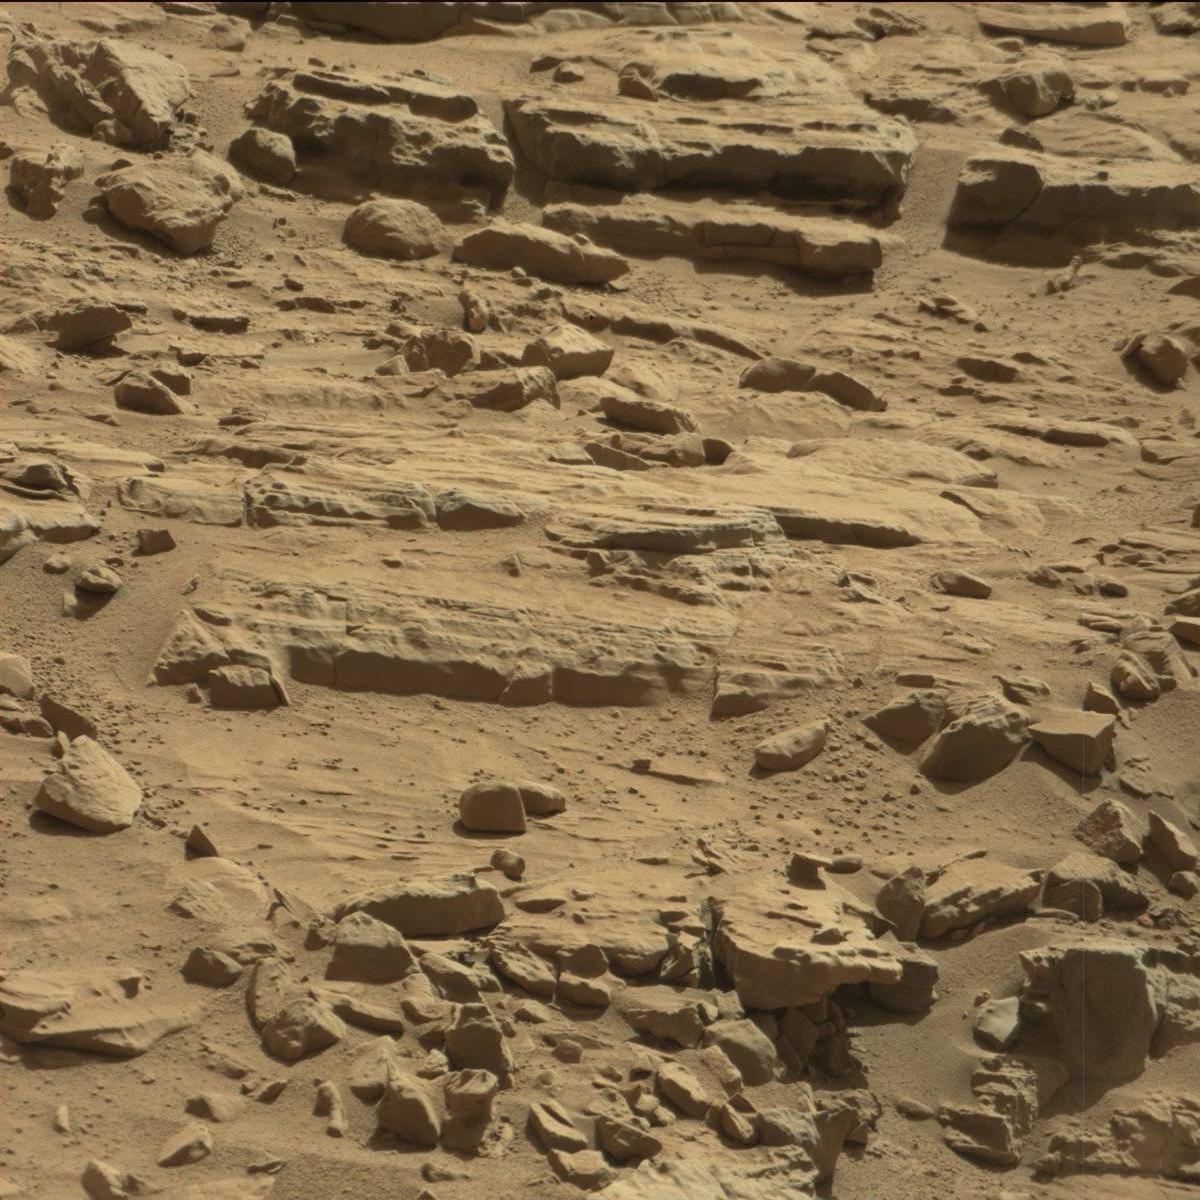
Terrain classes present: Bedrock, Rock, Sand / Soil